Field crop: maize
Growth stage: 2
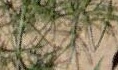
Species: salsola